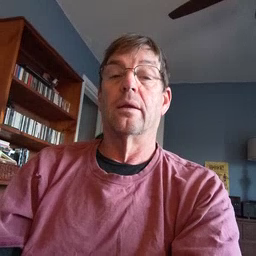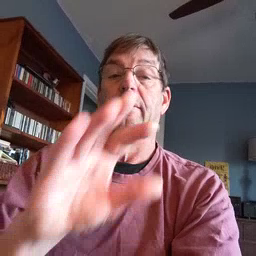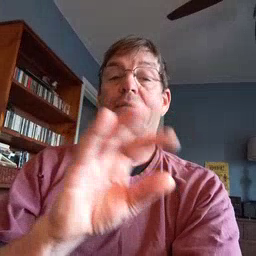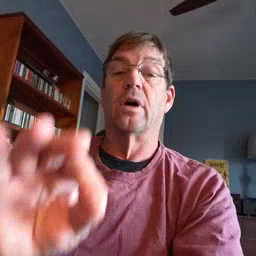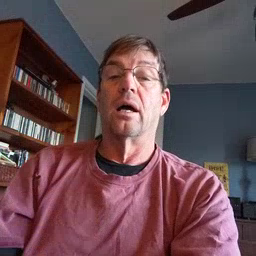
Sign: frenchfries